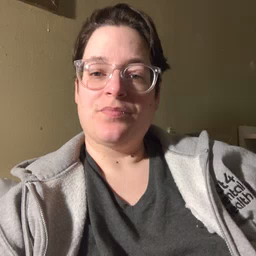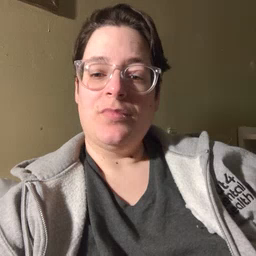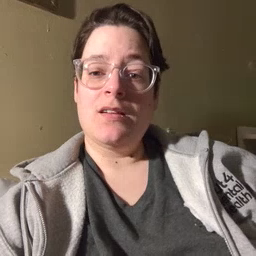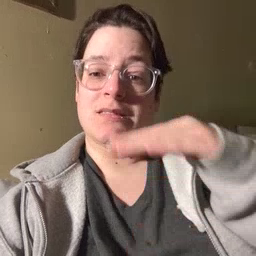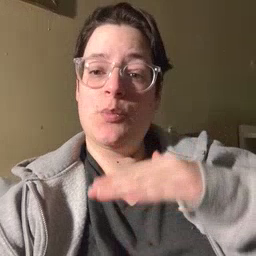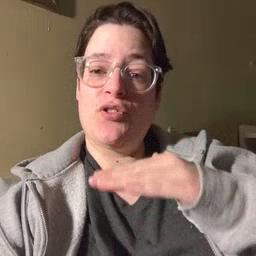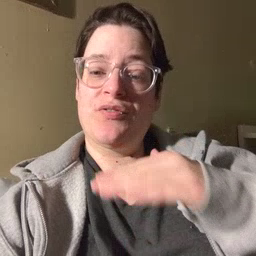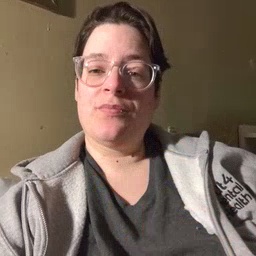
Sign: table